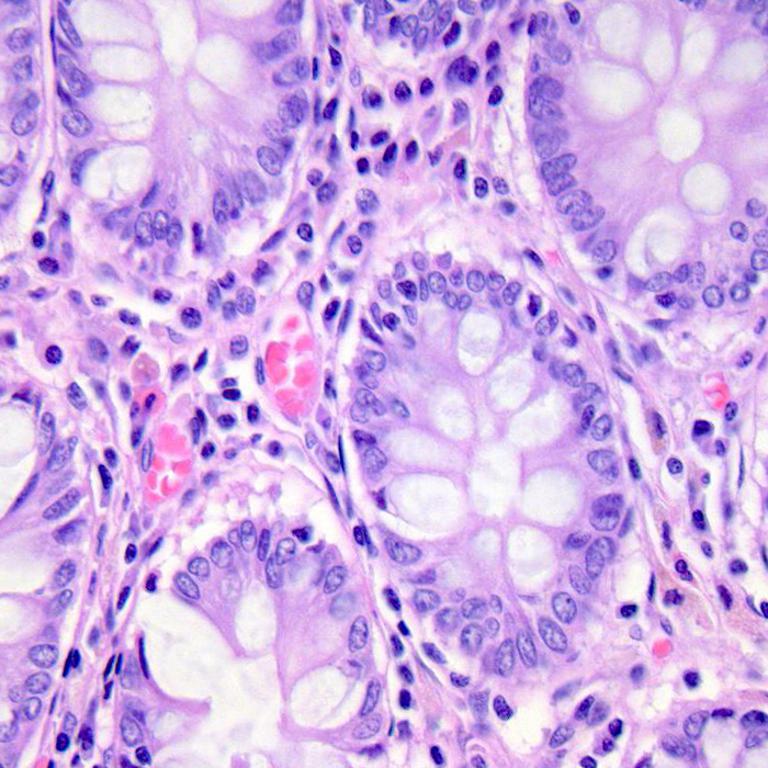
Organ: colon
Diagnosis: benign